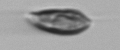
Label: Prorocentrum_triestinum